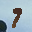
Label: 9